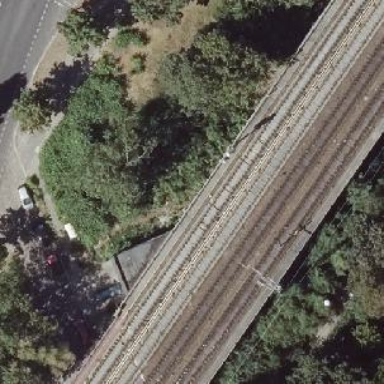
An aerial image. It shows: Viaduct bridge for electrified railway with contact line. The railway uses ballastless track system.